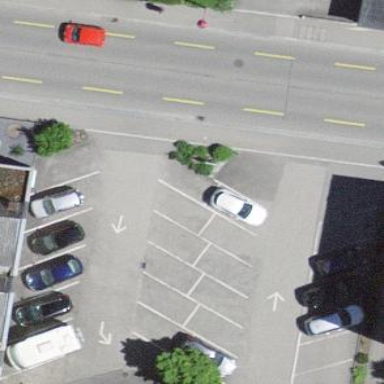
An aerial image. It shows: Parking area with surface.